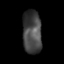
Tissue: prostate
Cell type: T cells
Senescence score: 0.7719
Nuclear area (px): 811
Mean DAPI intensity: 68.692